Question: I tried to convert an image to hsv and back to rgb, but somehow I lost color information.
'''
import matplotlib
import matplotlib.pyplot as plt
import matplotlib.image as mpimg
'''

And I also replicated the problem on shell too, just writing this line after importing also gives the same result.
'''
plt.imshow(
matplotlib.colors.hsv_to_rgb(
matplotlib.colors.rgb_to_hsv(mpimg.imread('go2.jpg'))
)
)
'''
Can you tell me what am I doing wrong?
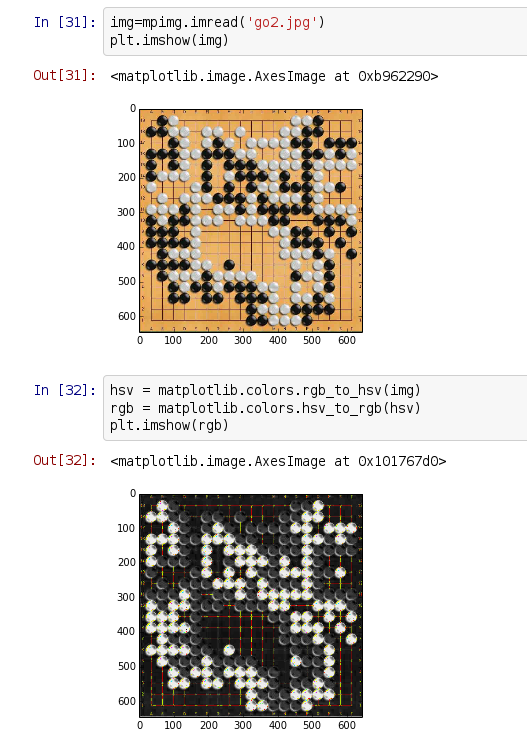
Answer: # edit: this is only a partial solution,
see discussion at <URL>
This is an integer division issue. 'numpy' is serious about it's types and seems to not respect 'from __future__ import division'. The simple work around is to convert your rgb values to floats before calling 'rgb_to_hsv' or patch the function as such:
'''
def rgb_to_hsv(arr):
"""
convert rgb values in a numpy array to hsv values
input and output arrays should have shape (M,N,3)
"""
arr = arr.astype('float') # <- add this line
out = np.zeros(arr.shape, dtype=np.float)
arr_max = arr.max(-1)
ipos = arr_max > 0
delta = arr.ptp(-1)
s = np.zeros_like(delta)
s[ipos] = delta[ipos] / arr_max[ipos]
ipos = delta > 0
# red is max
idx = (arr[:, :, 0] == arr_max) & ipos
out[idx, 0] = (arr[idx, 1] - arr[idx, 2]) / delta[idx]
# green is max
idx = (arr[:, :, 1] == arr_max) & ipos
out[idx, 0] = 2. + (arr[idx, 2] - arr[idx, 0]) / delta[idx]
# blue is max
idx = (arr[:, :, 2] == arr_max) & ipos
out[idx, 0] = 4. + (arr[idx, 0] - arr[idx, 1]) / delta[idx]
out[:, :, 0] = (out[:, :, 0] / 6.0) % 1.0
out[:, :, 1] = s
out[:, :, 2] = arr_max
return out
'''